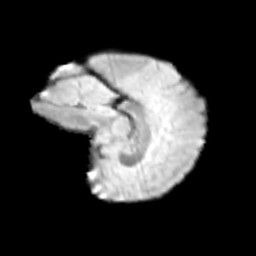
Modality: T2w
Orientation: sagittal
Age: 11
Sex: female
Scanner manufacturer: siemens
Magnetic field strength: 3 T
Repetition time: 3.8 s
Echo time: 0.07 s